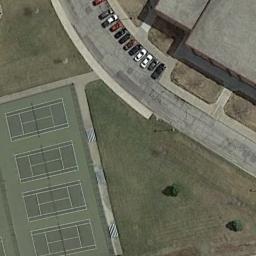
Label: tennis_court